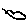
Label: cloud